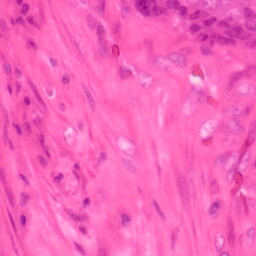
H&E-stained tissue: Colon